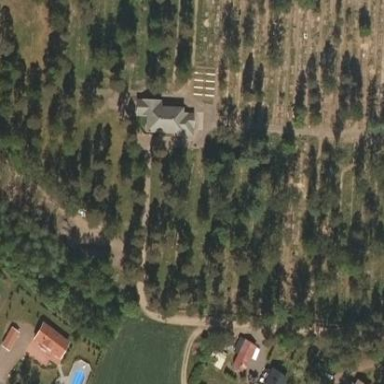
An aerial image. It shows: Cemetery.